Question: Spent hours on this and still not really sure whats going wrong.
My plot is supposed to update based on a bunch of parameters the user selects. When the plot needs to add new data points the new points are not displayed correctly on the plot.
Check out the new plot:

With these parameters all the circles should be in a line. While the original "line" is in the correct location the new "line" does not match up with the grid.
Here is the function to make a new plot. This works fine, all the data points are where they should be.
'''
export const newPlot = (Params) => {
d3.selectAll("svg").remove();
let margin = {top: 50, right: 20, bottom: 30, left: 40},
width = 960 - margin.left - margin.right,
height = 500 - margin.top - margin.bottom;
let x = d3.scaleLinear().range([0, width]);
let y = d3.scaleLinear().range([height, 0]);
let svg = d3.select('.plot').append("svg")
.attr('class', 'svgPlot')
.attr("width", width + margin.left + margin.right)
.attr("height", height + margin.top + margin.bottom)
.append("g")
.attr("transform","translate(" + margin.left + "," + margin.top + ")");
d3.json('../assets/data/${Params.type}${Params.Year}.json', (error, data) => {
if (error) throw error;
const refinedData = parametrize(data, Params);
refinedData.forEach((d) => {
d[Params.xSelect] = Number(d[Params.xSelect]);
d[Params.ySelect] = Number(d[Params.ySelect]);
});
let min = d3.min(refinedData,(d) => d[Params.xSelect]);
x.domain([(min - 2 <= 0 ? 0 : min - 2),
d3.max(refinedData,(d) => d[Params.xSelect])]);
y.domain([0, d3.max(refinedData,(d) => d[Params.ySelect])]);
svg.selectAll("circles")
.data(refinedData)
.enter().append("circle")
.attr('id', (d) => '${d.Player}')
.attr("r", 5)
.attr("cx", (d) => x((d[Params.xSelect])) )
.attr("cy", (d) => y((d[Params.ySelect])) );
svg.append("g")
.attr("class", "x-axis")
.attr("transform", "translate(0," + height + ")")
.call(d3.axisBottom(x));
svg.append("g")
.attr("class", "y-axis")
.call(d3.axisLeft(y));
svg.append('text')
.attr("class", "label")
.attr('id', 'xlabel')
.attr("transform","translate(" + (width - 20) + " ," + (height-5) + ")")
.style("fill", "white")
.style("text-anchor", "middle")
.text('${Params.xSelect}');
svg.append('text')
.attr("class", "label")
.attr('id', 'ylabel')
.attr("transform", "rotate(-90)")
.attr("y", 1)
.attr("x", (height/2 - 250))
.attr("dy", "1em")
.style("font-family", "sans-serif")
.style("fill", "white")
.style("text-anchor", "middle")
.text('${Params.ySelect}');
});
};
'''
Here is the update function. Circles that are added are not in the correct location and are all offset by the same amount.
'''
export const rePlot = (Params) => {
let margin = {top: 50, right: 20, bottom: 30, left: 40},
width = 960 - margin.left - margin.right,
height = 500 - margin.top - margin.bottom;
let xUp = d3.scaleLinear().range([0, width]);
let yUp = d3.scaleLinear().range([height, 0]);
let tooltip = d3.select("body").append("div")
.attr("class", "toolTip")
.style("display", "none");
let svg = d3.select('.svgPlot');
d3.json('../assets/data/${Params.type}${Params.Year}.json', (error, data) => {
if (error) throw error;
const refinedData = parametrize(data, Params);
refinedData.forEach((d) => {
d[Params.xSelect] = Number(d[Params.xSelect]);
d[Params.ySelect] = Number(d[Params.ySelect]);
});
let min = d3.min(refinedData,(d) => d[Params.xSelect]);
xUp.domain([(min - 2 <= 0 ? 0 : min - 2),
d3.max(refinedData,(d) => d[Params.xSelect])]);
yUp.domain([0, d3.max(refinedData,(d) => d[Params.ySelect])]);
svg.select('.x-axis')
.transition()
.duration(1000)
.call(d3.axisBottom(xUp));
svg.select('.y-axis')
.transition()
.duration(1000)
.call(d3.axisLeft(yUp));
svg.select('#xlabel')
.text('${Params.xSelect}');
svg.select('#ylabel')
.text('${Params.ySelect}');
let circle = svg.selectAll("circle")
.data(refinedData);
circle.exit()
.transition()
.remove();
circle.transition()
.duration(1000)
.attr("r", 5)
.attr("cx", (d) => xUp((d[Params.xSelect])) )
.attr("cy", (d) => yUp((d[Params.ySelect])) );
circle.enter().append("circle")
.attr('id', (d) => '${d.Player}')
.attr("r", 5)
.attr("cx", (d) => xUp((d[Params.xSelect])) )
.attr("cy", (d) => yUp((d[Params.ySelect])) );
});
}
'''
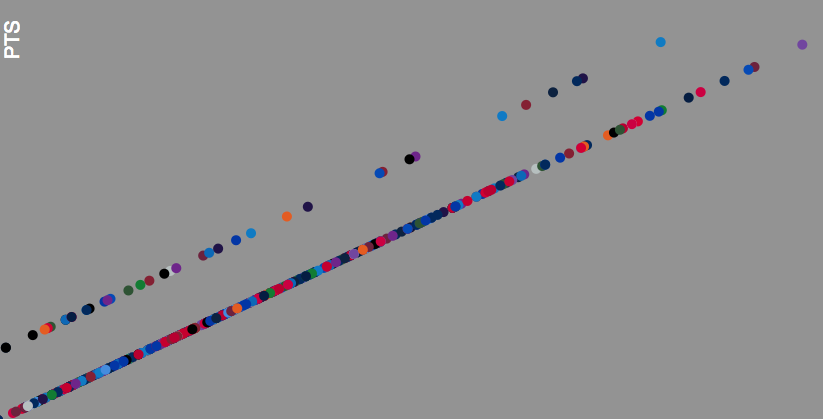
Answer: Your first set of circles gets appended to a group that is translated:
'''
let svg = d3.select('.plot').append("svg")
.attr('class', 'svgPlot')
.attr("width", width + margin.left + margin.right)
.attr("height", height + margin.top + margin.bottom)
.append("g")
.attr("transform","translate(" + margin.left + "," + margin.top + ")");
'''
In this case, the 'svg' variable refers to a translated group. However, when you later reselect, you actually append to the root SVG element:
'''
let svg = d3.select('.svgPlot');
'''
This is the origin of the difference.